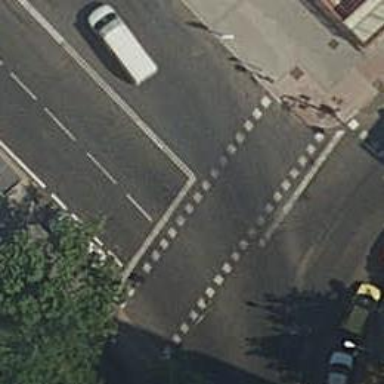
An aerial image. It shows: Zebra crossing with traffic signals. The crossing is marked by traffic lights.